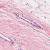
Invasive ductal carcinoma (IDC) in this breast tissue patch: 0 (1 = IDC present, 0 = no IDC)